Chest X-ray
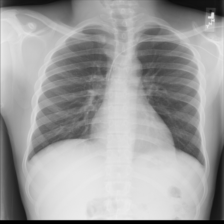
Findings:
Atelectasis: negative
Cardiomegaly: negative
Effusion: negative
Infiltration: positive
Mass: negative
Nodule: negative
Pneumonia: negative
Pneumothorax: negative
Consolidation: negative
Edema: negative
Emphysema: negative
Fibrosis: negative
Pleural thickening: negative
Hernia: negative